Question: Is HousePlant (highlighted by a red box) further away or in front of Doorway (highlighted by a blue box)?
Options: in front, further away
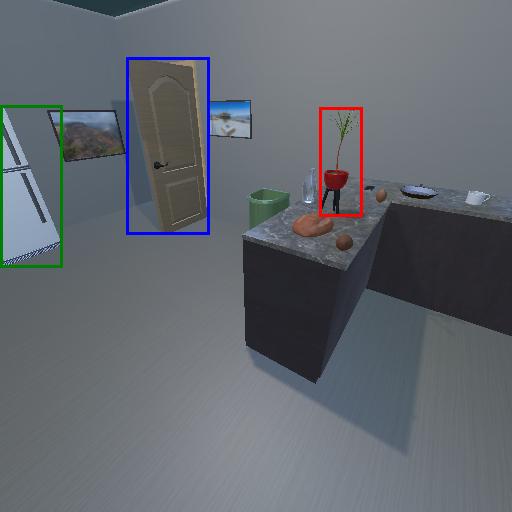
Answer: in front